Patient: sex M, age 78
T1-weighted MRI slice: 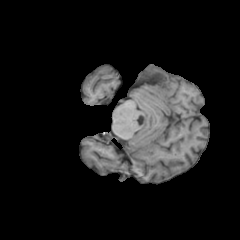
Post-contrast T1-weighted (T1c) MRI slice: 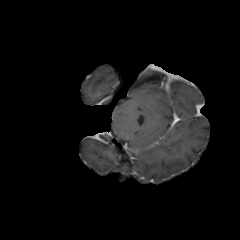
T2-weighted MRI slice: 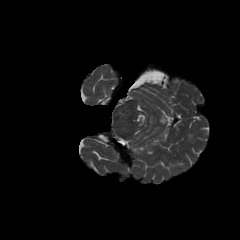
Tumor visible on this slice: no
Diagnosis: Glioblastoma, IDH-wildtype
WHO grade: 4